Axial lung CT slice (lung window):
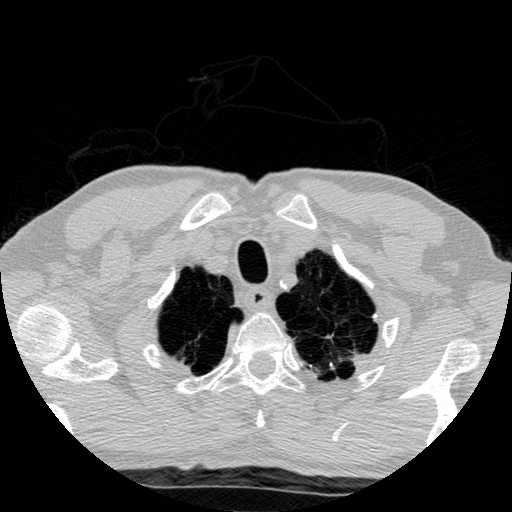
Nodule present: no